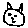
Label: cat